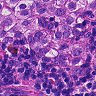
Metastatic tissue present: yes